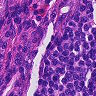
Metastatic tissue present: no